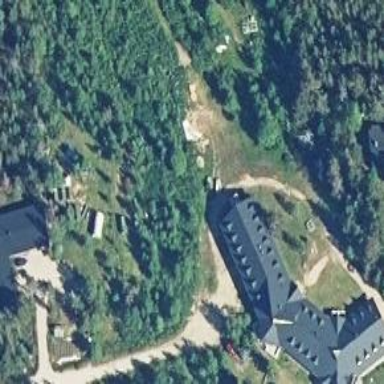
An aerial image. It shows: Hotel building.